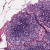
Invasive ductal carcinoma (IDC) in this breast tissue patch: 0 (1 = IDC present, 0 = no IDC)